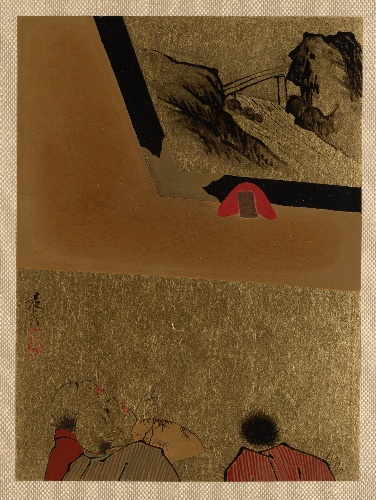
Artist: Shibata Zeshin
Artist bio: Japanese, 1807–1891
Object type: Album leaf
Classification: Paintings
Medium: Album leaf; lacquer on gold paper
Culture: Japan
Period: Edo period (1615–1868)
Dimensions: 4 3/4 x 3 1/2 in. (12.1 x 8.9 cm)
Department: Asian Art
Credit line: The Howard Mansfield Collection, Purchase, Rogers Fund, 1936
Accession year: 1936
Repository: Metropolitan Museum of Art, New York, NY
Tags: Men